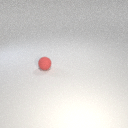
small red rubber sphere